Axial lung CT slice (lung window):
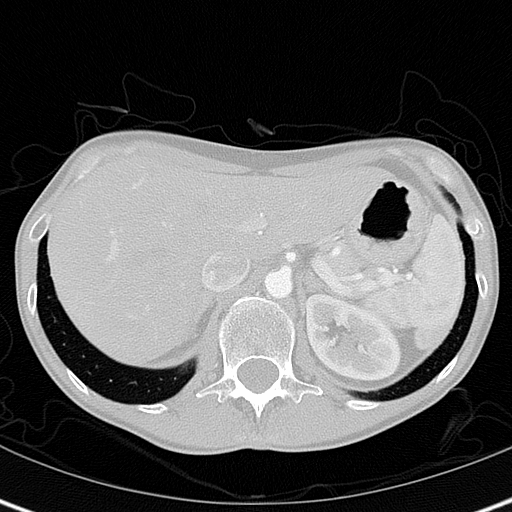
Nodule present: no